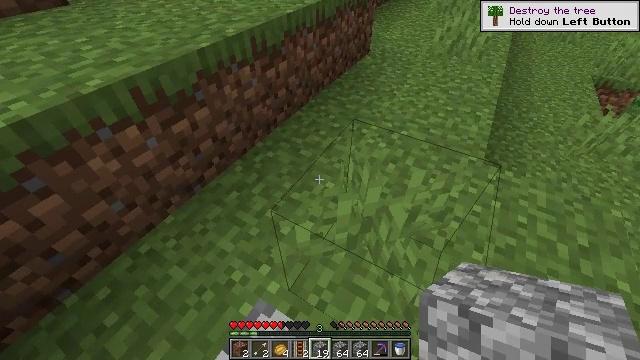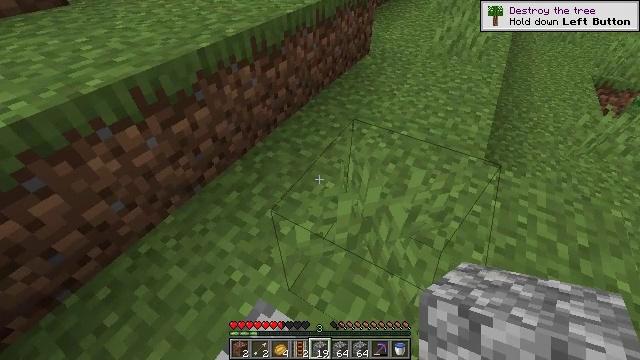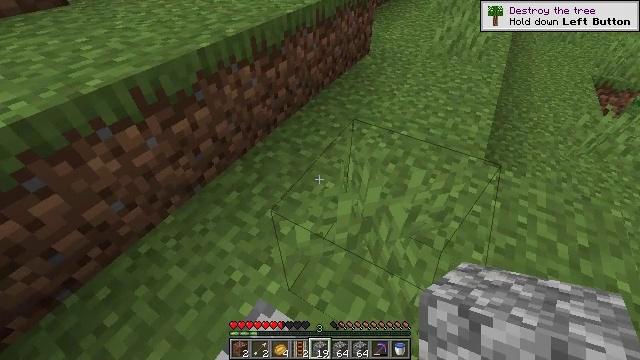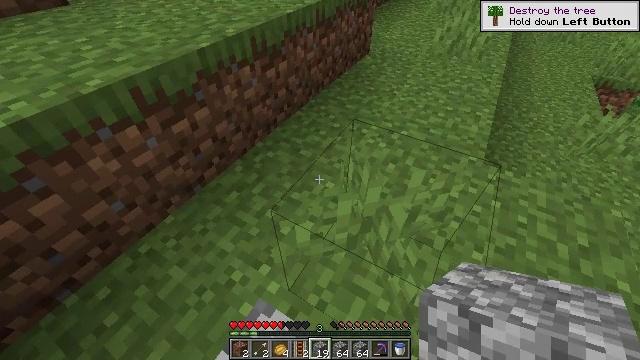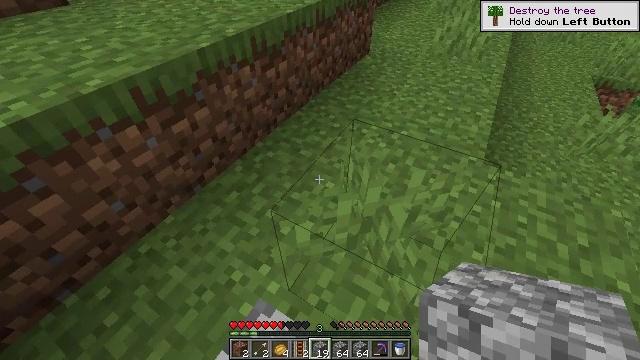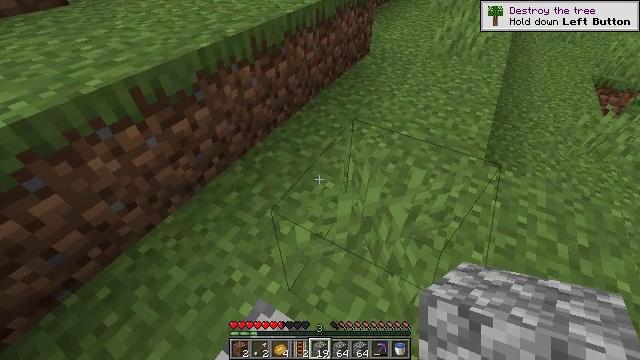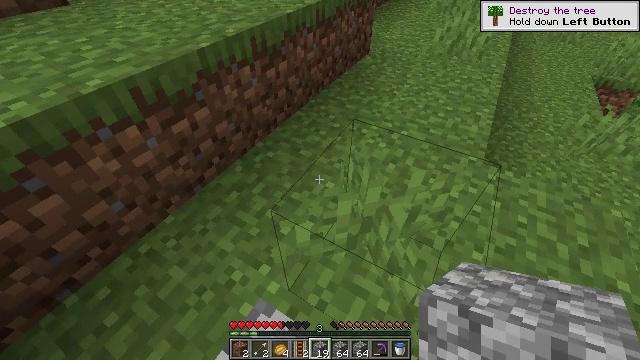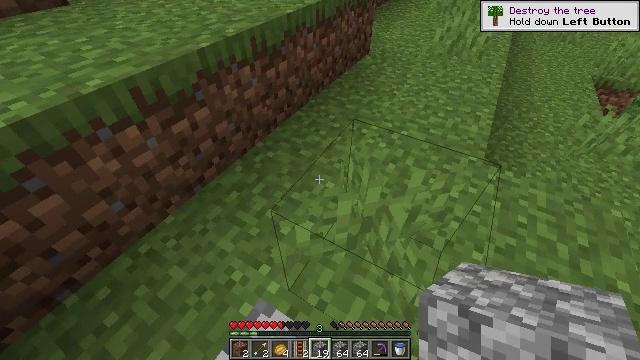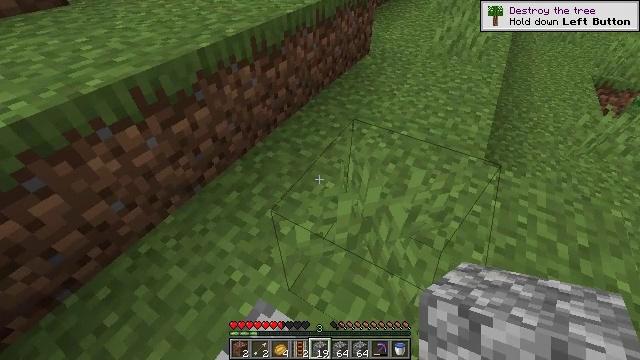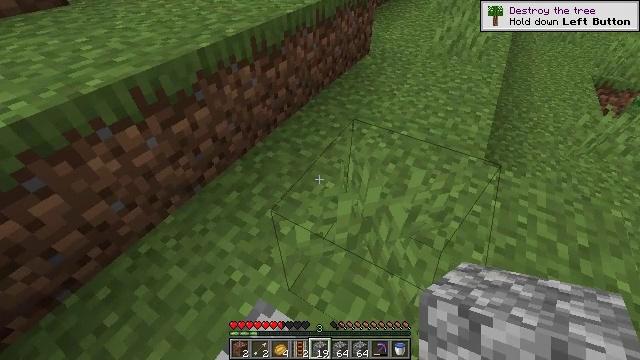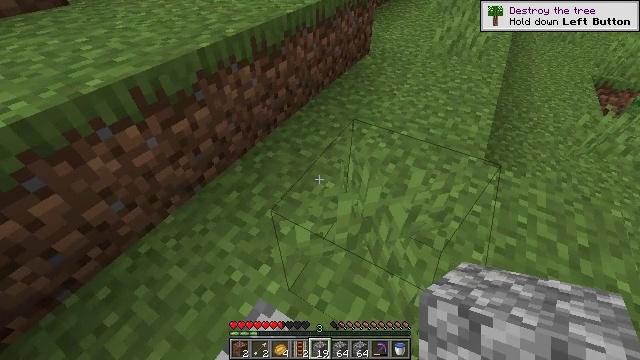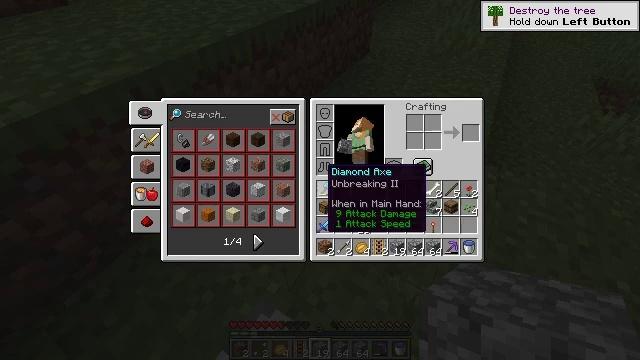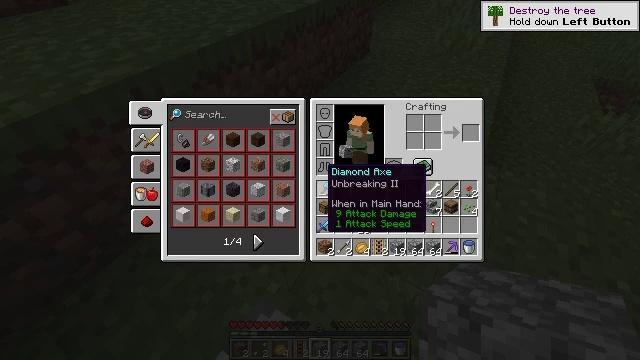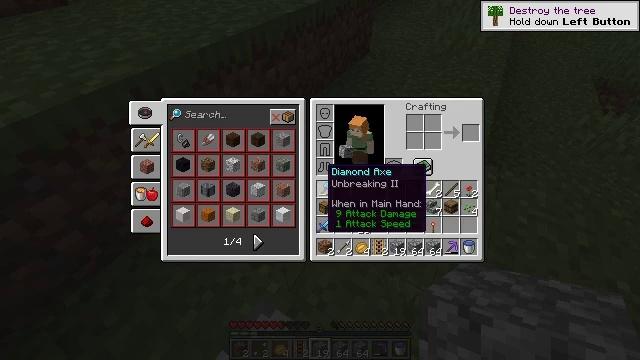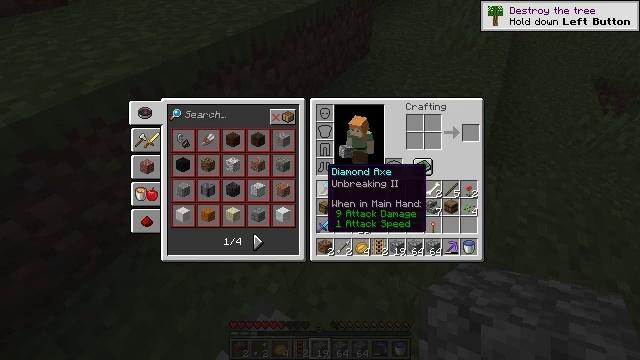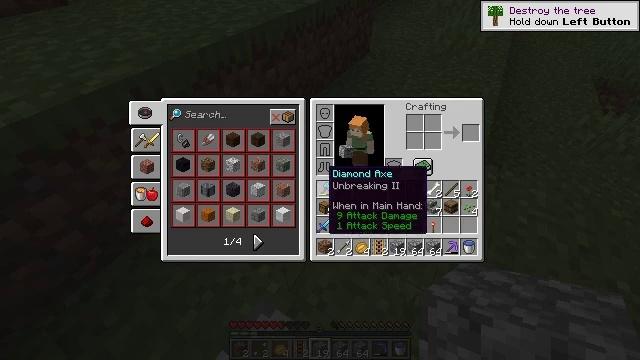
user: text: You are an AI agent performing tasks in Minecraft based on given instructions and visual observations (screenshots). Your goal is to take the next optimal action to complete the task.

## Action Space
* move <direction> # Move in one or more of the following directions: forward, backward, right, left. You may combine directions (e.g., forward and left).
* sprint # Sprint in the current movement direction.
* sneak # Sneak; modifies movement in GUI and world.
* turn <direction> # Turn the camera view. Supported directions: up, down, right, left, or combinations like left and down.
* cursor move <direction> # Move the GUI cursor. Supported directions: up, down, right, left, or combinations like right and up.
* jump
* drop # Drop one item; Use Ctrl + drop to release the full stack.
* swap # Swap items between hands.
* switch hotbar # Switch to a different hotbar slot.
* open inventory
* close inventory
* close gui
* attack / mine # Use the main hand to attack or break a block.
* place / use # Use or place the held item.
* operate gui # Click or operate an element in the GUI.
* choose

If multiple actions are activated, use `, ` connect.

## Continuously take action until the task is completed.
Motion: motion action
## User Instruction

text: Remove the redstone wall torch by mining.
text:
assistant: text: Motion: no_op
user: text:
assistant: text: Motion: no_op
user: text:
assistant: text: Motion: no_op
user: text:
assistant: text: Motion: no_op
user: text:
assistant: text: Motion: no_op
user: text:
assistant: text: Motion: no_op
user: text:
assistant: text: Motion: no_op
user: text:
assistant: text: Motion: no_op
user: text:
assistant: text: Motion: no_op
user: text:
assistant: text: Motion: no_op
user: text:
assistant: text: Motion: open inventory
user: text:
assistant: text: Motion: open inventory
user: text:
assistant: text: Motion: open inventory
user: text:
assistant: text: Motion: open inventory
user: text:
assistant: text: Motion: no_op
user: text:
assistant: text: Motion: turn right and down
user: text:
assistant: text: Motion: turn right and down
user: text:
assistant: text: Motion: turn right and down
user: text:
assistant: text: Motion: no_op
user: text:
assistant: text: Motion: turn down
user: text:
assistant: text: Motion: turn right and down
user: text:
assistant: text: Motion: turn right and down
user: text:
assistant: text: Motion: sneak
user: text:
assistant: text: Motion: sneak
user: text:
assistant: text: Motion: sneak
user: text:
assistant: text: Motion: sneak
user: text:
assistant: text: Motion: sneak, turn right
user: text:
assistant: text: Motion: sneak
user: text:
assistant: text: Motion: sneak
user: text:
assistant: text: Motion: sneak, turn left and up